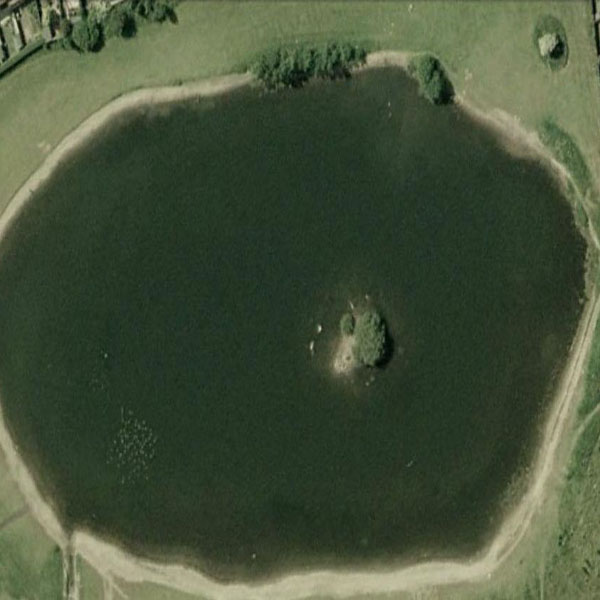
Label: Pond